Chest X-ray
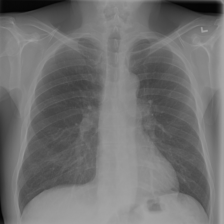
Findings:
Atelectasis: negative
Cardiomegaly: negative
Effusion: negative
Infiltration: positive
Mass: negative
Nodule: negative
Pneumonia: negative
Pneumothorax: negative
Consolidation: negative
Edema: negative
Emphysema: negative
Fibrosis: negative
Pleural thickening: negative
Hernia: negative